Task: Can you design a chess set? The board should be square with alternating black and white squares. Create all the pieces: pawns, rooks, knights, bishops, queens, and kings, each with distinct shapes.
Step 3223:
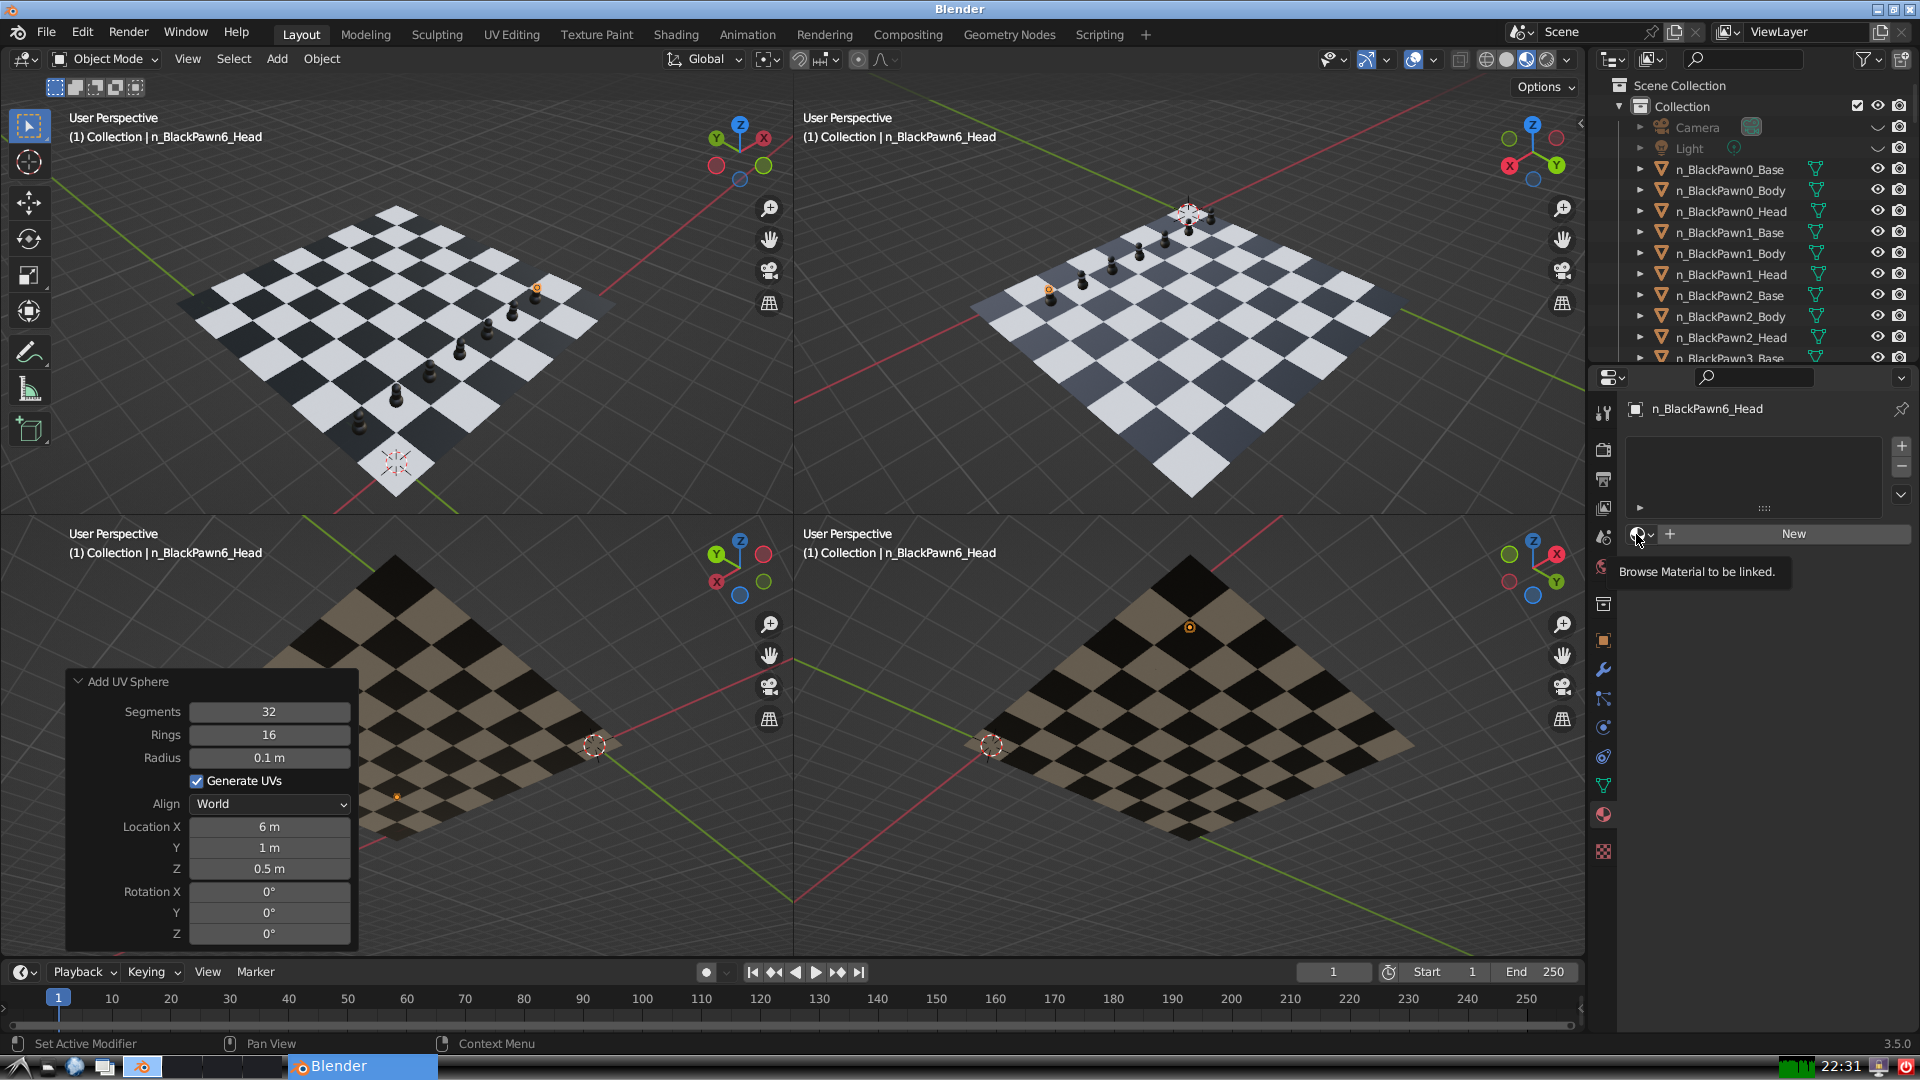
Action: click: no